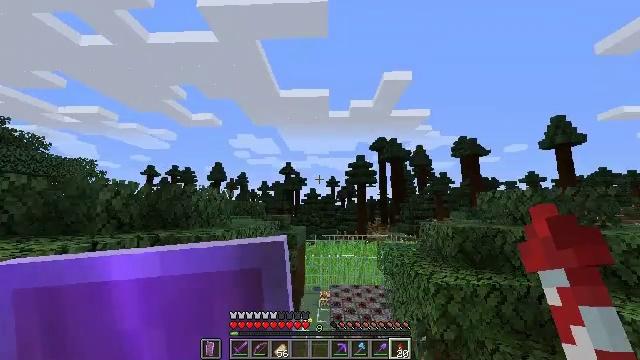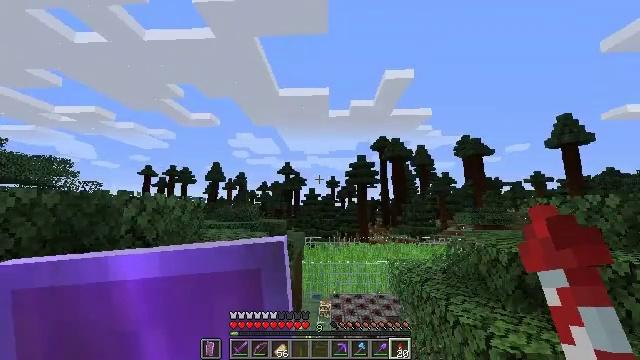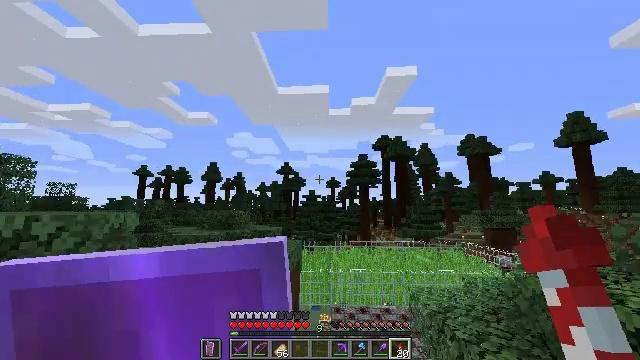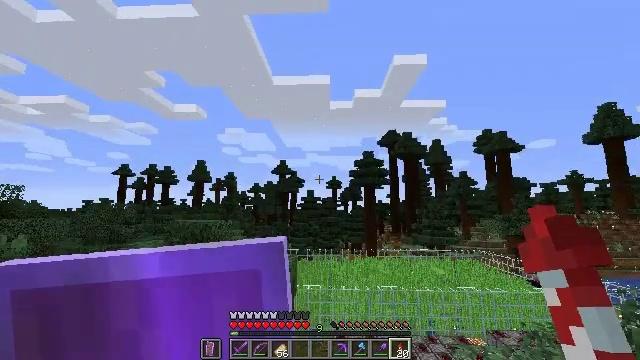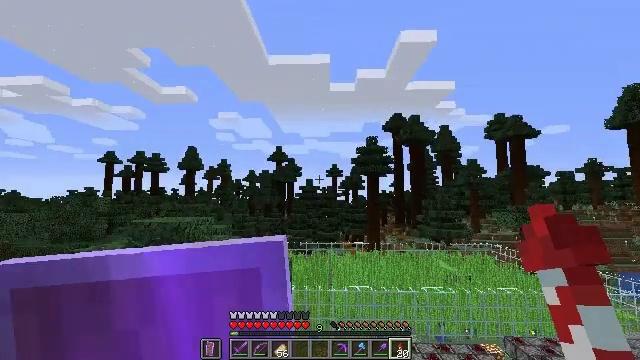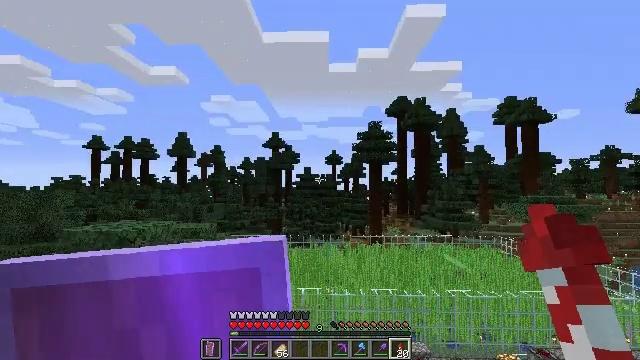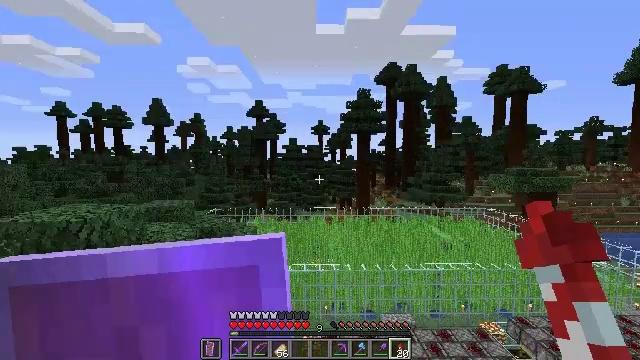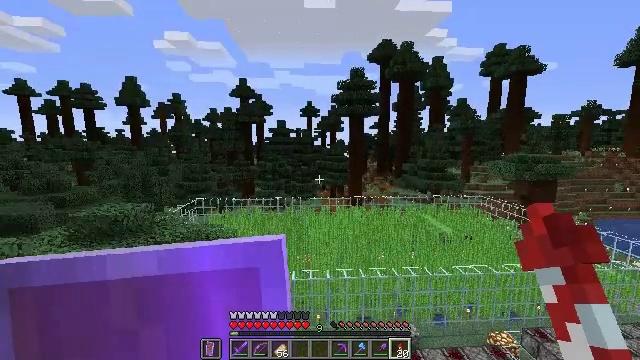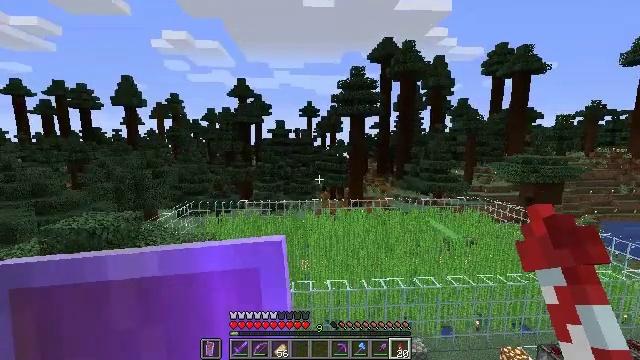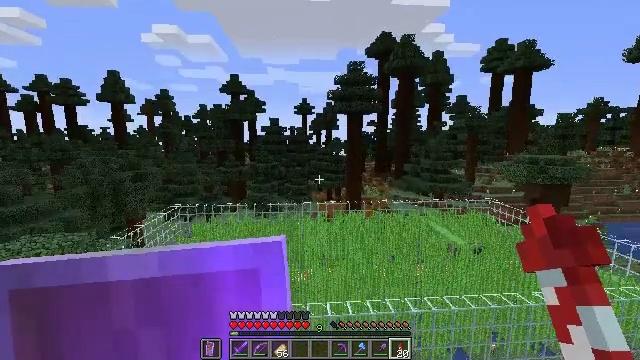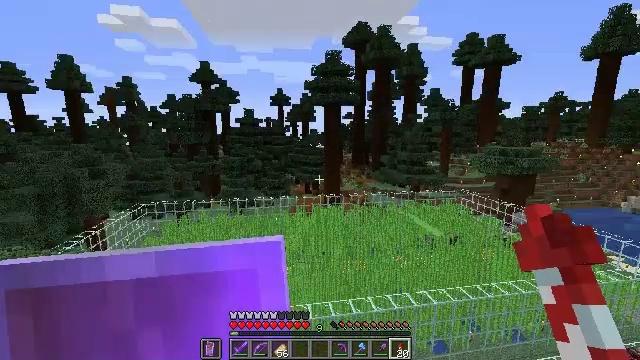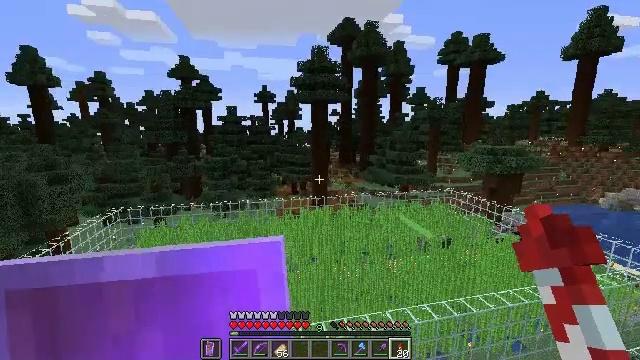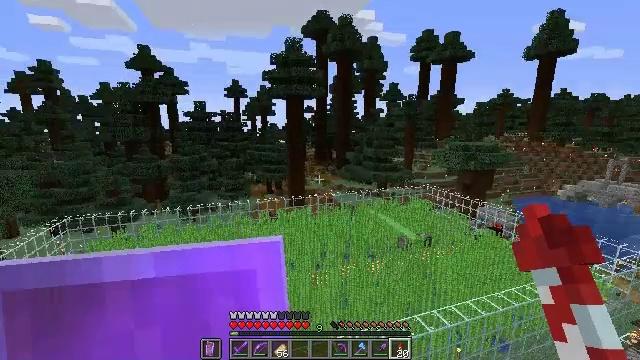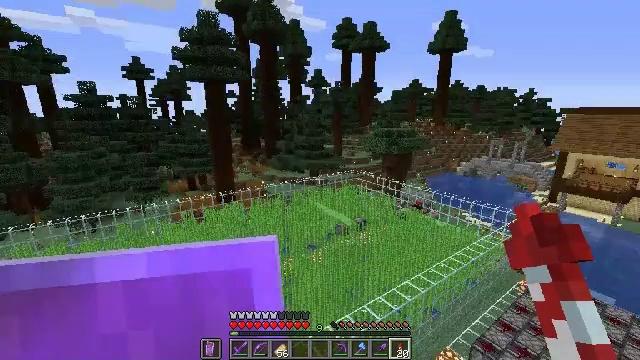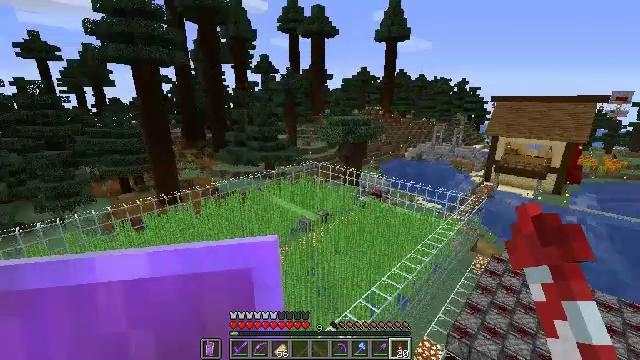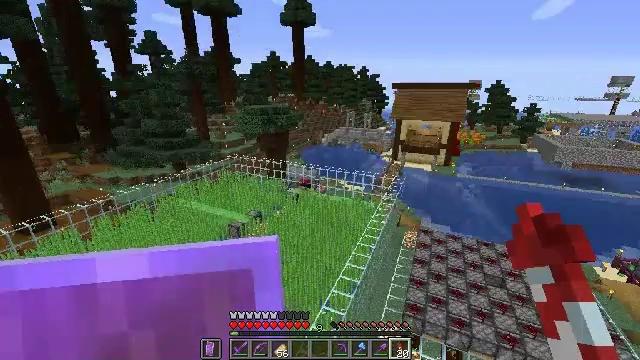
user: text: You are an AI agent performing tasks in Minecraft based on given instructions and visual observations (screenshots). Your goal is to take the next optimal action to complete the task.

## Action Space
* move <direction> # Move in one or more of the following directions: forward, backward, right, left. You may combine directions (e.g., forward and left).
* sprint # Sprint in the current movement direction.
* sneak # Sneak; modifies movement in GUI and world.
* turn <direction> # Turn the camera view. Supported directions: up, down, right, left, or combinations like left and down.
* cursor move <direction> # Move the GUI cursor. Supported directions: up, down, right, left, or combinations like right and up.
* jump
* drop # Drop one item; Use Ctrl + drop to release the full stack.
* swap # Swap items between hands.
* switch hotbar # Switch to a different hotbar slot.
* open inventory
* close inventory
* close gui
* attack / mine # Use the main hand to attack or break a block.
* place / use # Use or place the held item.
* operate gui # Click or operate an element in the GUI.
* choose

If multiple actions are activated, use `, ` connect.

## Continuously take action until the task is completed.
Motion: motion action
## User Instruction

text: Mine the spruce trapdoor by breaking it.
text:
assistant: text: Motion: sprint
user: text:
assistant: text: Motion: no_op
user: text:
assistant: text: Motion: no_op
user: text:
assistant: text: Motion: turn down
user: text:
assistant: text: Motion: turn down
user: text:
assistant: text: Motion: turn right and down
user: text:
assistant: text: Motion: turn right and down
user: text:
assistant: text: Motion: no_op
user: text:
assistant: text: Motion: turn right
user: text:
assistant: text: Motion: turn right and down
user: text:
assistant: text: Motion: turn right
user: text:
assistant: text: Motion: turn right
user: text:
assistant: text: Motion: turn right and down
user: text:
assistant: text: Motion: turn right and down
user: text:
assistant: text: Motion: turn right and down
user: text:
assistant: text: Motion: turn right
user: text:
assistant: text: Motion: turn right and down
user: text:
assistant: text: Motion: turn right
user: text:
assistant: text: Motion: turn right and down
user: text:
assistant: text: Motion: no_op
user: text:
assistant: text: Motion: no_op
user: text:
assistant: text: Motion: no_op
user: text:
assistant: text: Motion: no_op
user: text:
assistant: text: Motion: no_op
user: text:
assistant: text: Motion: no_op
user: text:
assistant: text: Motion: turn left and down
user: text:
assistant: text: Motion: turn left and down
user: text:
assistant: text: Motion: turn left and down
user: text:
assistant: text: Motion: turn left and down
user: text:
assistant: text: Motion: no_op